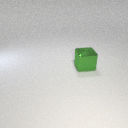
large green metal cube